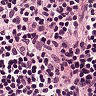
Metastatic tissue present: no